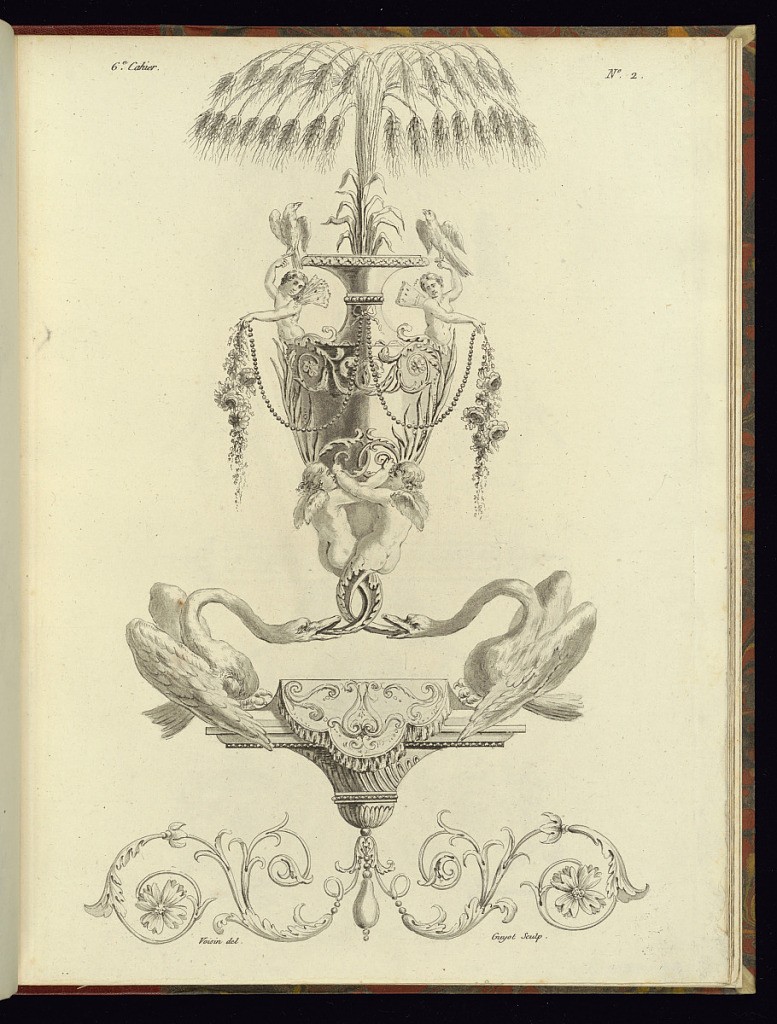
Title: Arabesque Design
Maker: François Voisin, French, active 18th century
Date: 1788
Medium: Etching and aquatint on laid paper
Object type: Print
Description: Arabesque ornament design with neoclassical motifs. A large vase decorated with scrolling acanthus leaves, a festoon of beads and flowers held by winged terminal figures, with birds and putti. Foliage and corn springing from the vase. The putti at the foot of the vase transform into two swans perched onto a platform decorated with scrolling rococo motifs and fluting. Below the base, scrolling acanthus leaves, fleurons, beading and rosettes. The plate is signed and numbered.